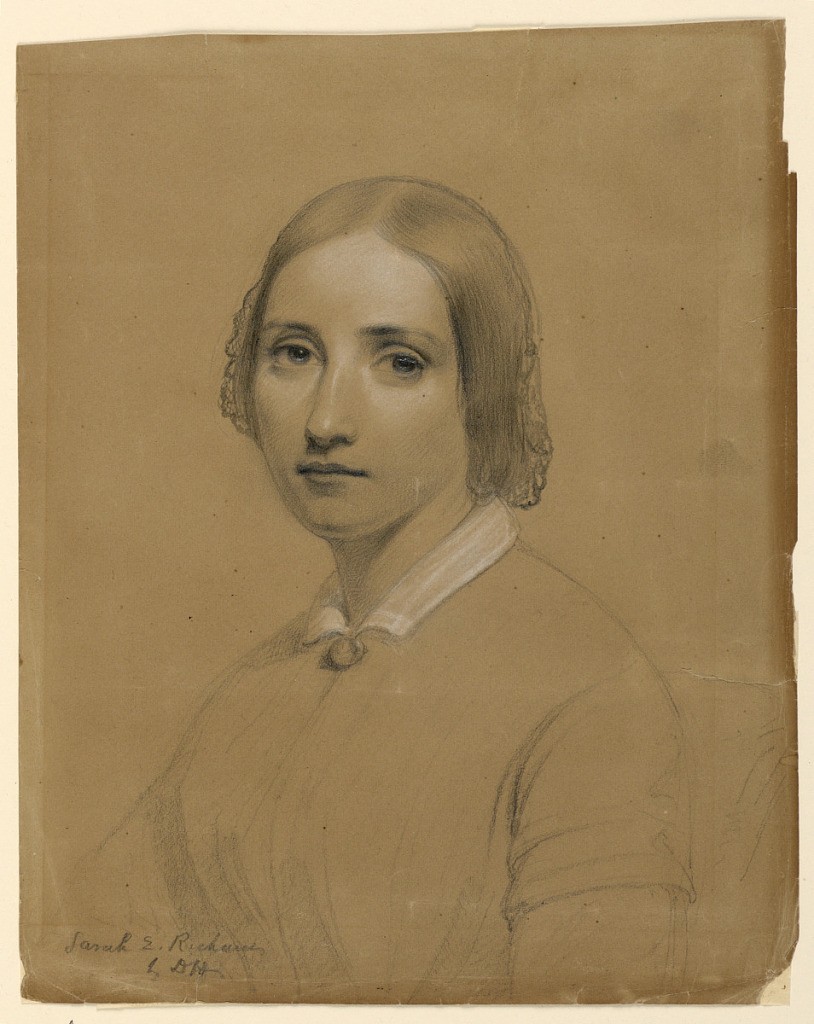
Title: Portrait of Sarah E. Richards
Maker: Daniel Huntington, American, 1816–1906
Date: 1841
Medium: Graphite and white chalk on brown wove paper
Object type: Drawing
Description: Bust portrait with the body turned toward left, the head facing frontally.